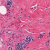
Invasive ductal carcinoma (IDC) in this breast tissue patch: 0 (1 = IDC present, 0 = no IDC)